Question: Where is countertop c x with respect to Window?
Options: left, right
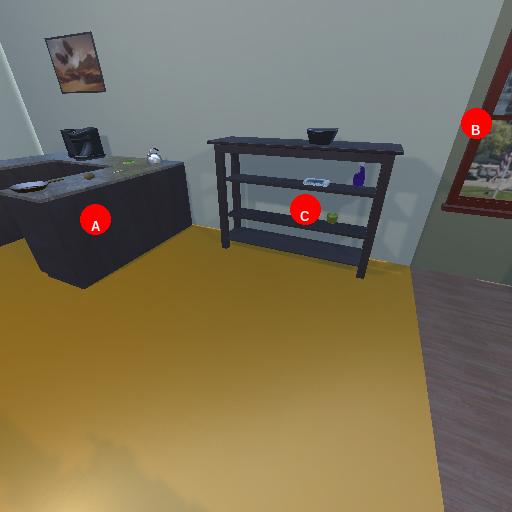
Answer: left